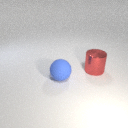
large blue rubber sphere in front of large red metal cylinder